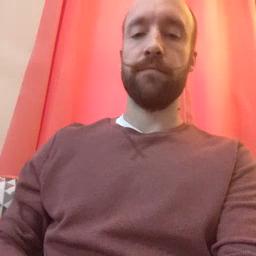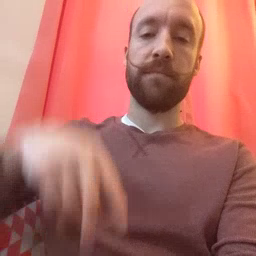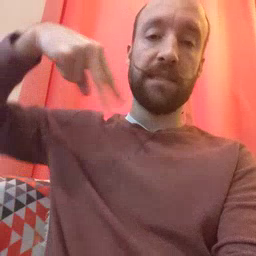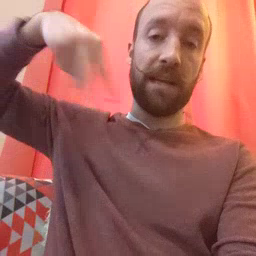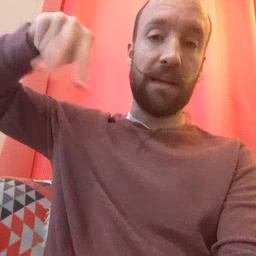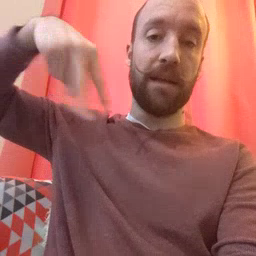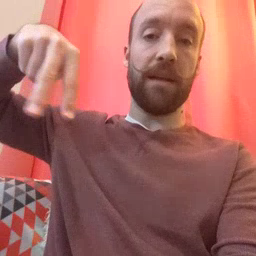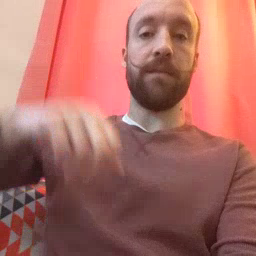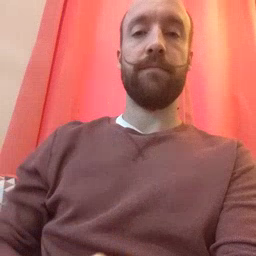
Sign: dance